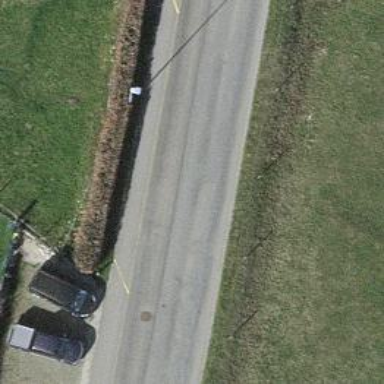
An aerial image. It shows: Tertiary road.